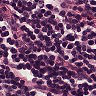
Metastatic tissue present: no